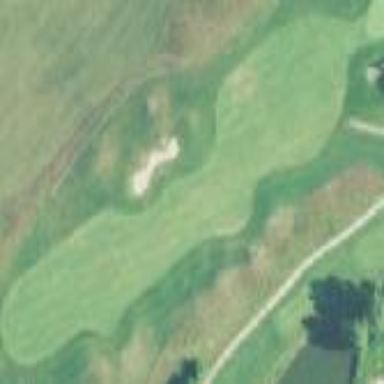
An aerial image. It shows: Golf fairway surrounded by grass.